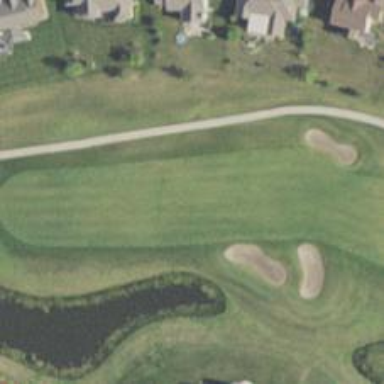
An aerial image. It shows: Golf hole.